【题型】解答题　【知识点】平面几何　【难度】easy
已知：如图, 在梯形 $ABCD$ 中, $AD // BC$, 点 $E$ 是一点, 且 $OA \cdot BE = OE \cdot CE$。

(1) 求证：四边形 $ABCD$ 是平行四边形；

(2) 如果 $\angle BDE = \angle DAE$, 求证：$OB \cdot CD = BE \cdot DE$。
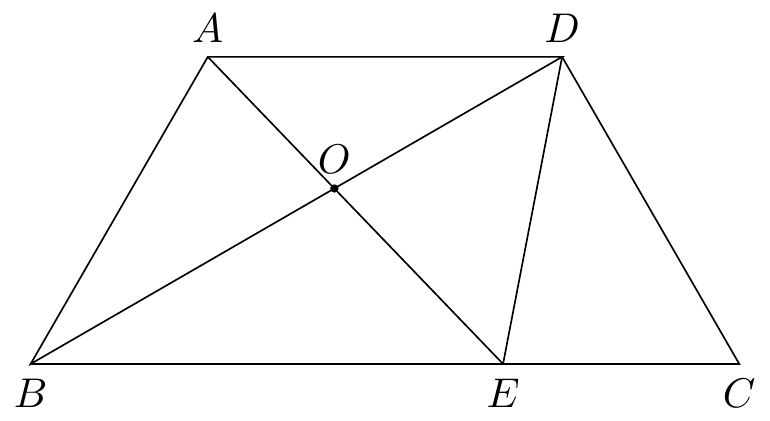
【解答】
解：(1)证明：$\because AD // BC$,

$\therefore \angle ADO = \angle EBO$, $\angle DAO = \angle BEO$,

$\therefore \triangle ADO \sim \triangle EBO$,

$\therefore \frac{OA}{OE} = \frac{OD}{OB}$,

$\because OA \cdot BE = OE \cdot CE$,

$\therefore \frac{OA}{OE} = \frac{CE}{BE}$,

$\therefore \frac{OD}{OB} = \frac{CE}{BE}$,

$\therefore \frac{OD + OB}{OB} = \frac{CE + BE}{BE}$,

$\therefore \frac{BD}{OB} = \frac{BC}{BE}$,

又 $\because \angle OBE = \angle DBC$,

$\therefore \triangle OBE \sim \triangle DBC$,

$\therefore \angle BOE = \angle BDC$,

$\therefore OE \parallel CD$, 即 $AE // CD$,

$\because AD // BC$,

$\therefore$ 四边形 $AECD$ 是平行四边形；

(2)证明：$\because \angle BDE = \angle DAE$, $\angle OED = \angle DEA$,

$\therefore \triangle DOE \sim \triangle ADE$,

$\therefore \frac{DE}{AE} = \frac{OD}{AD}$,

$\because AD // BC$,

$\therefore \angle ADO = \angle EBO$, $\angle DAO = \angle BEO$,

$\therefore \triangle ADO \sim \triangle EBO$,

$\therefore \frac{OD}{AD} = \frac{OB}{BE}$,

$\therefore \frac{DE}{AE} = \frac{OB}{BE}$,

$\because$ 四边形 $AECD$ 是平行四边形,

$\therefore AE = CD$,

$\therefore \frac{DE}{CD} = \frac{OB}{BE}$,

即 $OB \cdot CD = BE \cdot DE$。